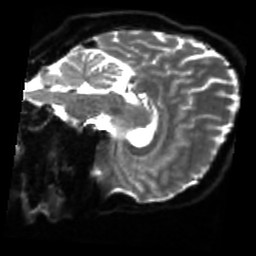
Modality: sbref
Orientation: sagittal
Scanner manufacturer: siemens
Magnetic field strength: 3 T
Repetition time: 4 s
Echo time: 0.0594 s